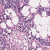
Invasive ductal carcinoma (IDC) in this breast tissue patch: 1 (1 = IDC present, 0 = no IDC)